Question: In IE8 and mozilla 3.5 theres an white pixel to the right. How can i get rid of that? Seting background-color changes nothing. neither does width.
'''
hr {
border-top: 1px solid #111;
border-bottom: 1px solid #444;
}
'''
This is how it looks right now

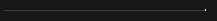
Answer: Adding this to the CSS fixes it (I also noticed a white pixel on the left side, though smaller than the right):
'''
border-left: 0;
border-right: 0;
'''